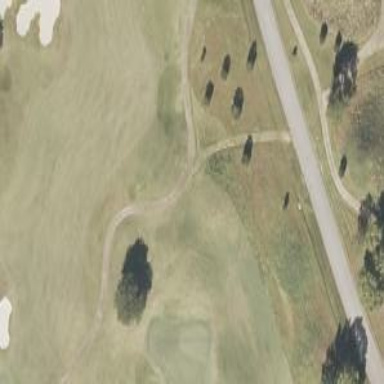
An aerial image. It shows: Service road designated as golf cart path.